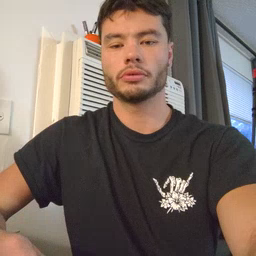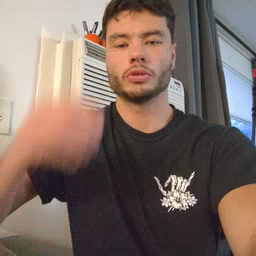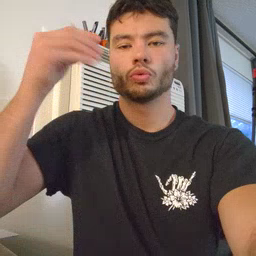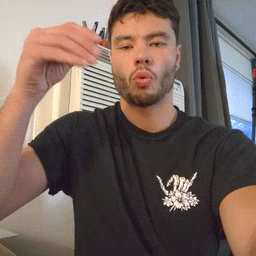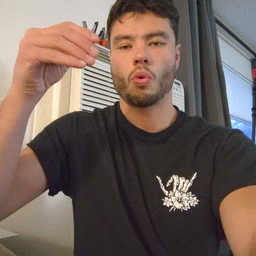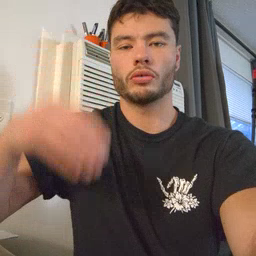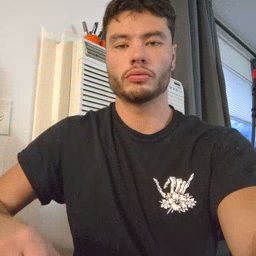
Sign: store